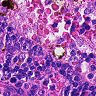
Metastatic tissue present: no